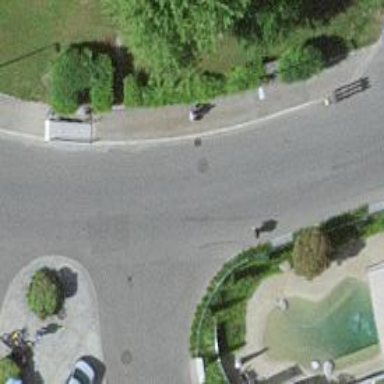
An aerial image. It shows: Residential road with asphalt surface. Sidewalk is present on the left side.